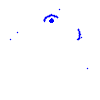
Particle: pion